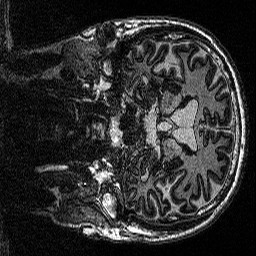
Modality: MP2RAGE
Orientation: coronal
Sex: male
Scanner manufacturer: siemens
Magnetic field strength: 3 T
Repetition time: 5 s
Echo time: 0.00292 s